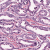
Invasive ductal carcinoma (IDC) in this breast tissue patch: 1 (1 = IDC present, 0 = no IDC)